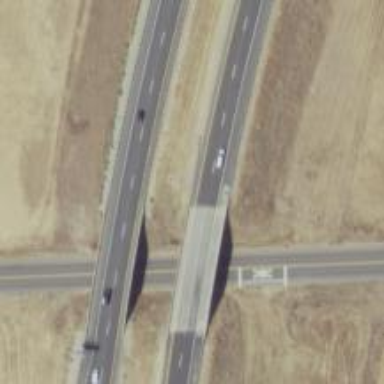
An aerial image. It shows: Motorway bridge.